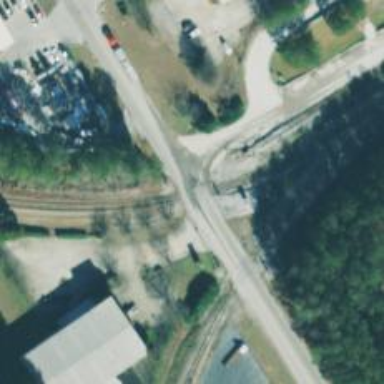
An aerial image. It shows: Level crossing on the railway with lights.